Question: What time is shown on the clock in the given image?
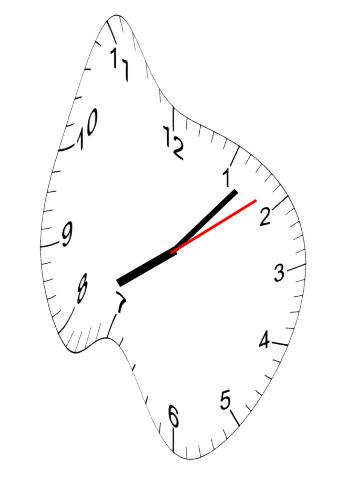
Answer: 08:07:09